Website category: book
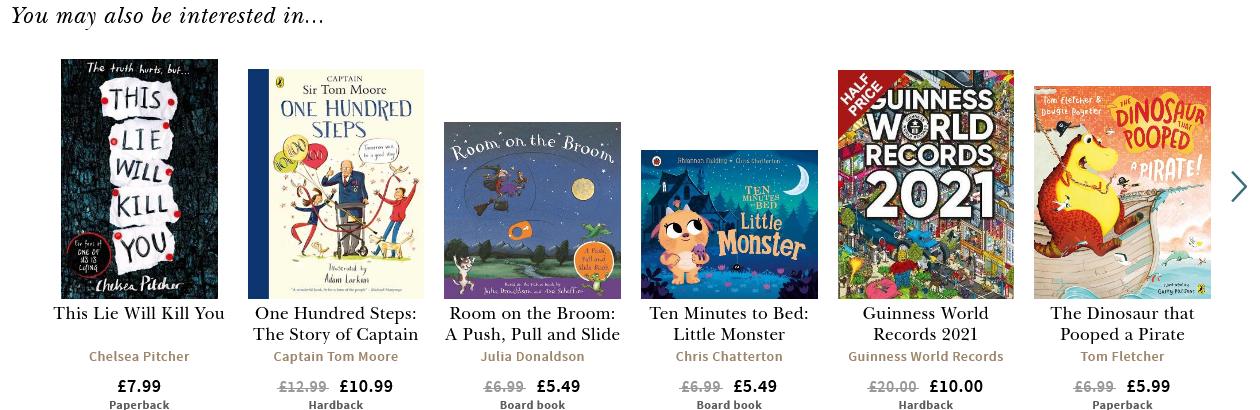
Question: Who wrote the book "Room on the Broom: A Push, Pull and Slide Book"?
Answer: Julia Donaldson

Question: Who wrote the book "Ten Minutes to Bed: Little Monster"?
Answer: Chris Chatterton

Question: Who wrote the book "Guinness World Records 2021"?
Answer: Guinness World Records

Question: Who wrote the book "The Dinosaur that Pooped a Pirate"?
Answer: Tom Fletcher

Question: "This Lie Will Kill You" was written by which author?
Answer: Chelsea Pitcher

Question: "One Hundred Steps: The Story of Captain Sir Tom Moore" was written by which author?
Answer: Captain Tom Moore

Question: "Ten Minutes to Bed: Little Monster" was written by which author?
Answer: Chris Chatterton

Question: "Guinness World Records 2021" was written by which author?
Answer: Guinness World Records

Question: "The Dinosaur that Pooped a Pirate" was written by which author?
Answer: Tom Fletcher

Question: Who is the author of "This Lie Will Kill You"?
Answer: Chelsea Pitcher

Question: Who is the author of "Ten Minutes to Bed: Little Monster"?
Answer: Chris Chatterton

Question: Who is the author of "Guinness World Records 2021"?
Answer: Guinness World Records

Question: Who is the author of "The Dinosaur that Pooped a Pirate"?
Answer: Tom Fletcher

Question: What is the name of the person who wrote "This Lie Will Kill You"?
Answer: Chelsea Pitcher

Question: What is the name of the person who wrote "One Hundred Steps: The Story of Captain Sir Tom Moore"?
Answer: Captain Tom Moore

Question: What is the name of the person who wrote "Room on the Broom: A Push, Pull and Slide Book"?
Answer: Julia Donaldson

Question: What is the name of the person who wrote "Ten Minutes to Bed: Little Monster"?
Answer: Chris Chatterton

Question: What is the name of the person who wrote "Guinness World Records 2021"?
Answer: Guinness World Records

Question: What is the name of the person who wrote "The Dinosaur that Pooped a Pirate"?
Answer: Tom Fletcher

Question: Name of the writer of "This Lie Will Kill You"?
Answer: Chelsea Pitcher

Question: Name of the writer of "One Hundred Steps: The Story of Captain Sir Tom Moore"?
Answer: Captain Tom Moore

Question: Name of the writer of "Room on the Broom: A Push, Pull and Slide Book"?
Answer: Julia Donaldson

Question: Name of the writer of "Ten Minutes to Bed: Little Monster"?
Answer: Chris Chatterton

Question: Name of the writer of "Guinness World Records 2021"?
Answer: Guinness World Records

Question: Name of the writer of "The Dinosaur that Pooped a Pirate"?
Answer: Tom Fletcher

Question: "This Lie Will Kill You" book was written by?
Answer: Chelsea Pitcher

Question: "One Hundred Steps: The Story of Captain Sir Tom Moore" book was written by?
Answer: Captain Tom Moore

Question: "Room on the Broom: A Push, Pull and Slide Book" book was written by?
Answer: Julia Donaldson

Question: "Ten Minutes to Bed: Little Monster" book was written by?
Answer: Chris Chatterton

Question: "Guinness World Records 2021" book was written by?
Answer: Guinness World Records

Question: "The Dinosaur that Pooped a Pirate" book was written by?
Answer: Tom Fletcher

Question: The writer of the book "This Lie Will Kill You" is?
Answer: Chelsea Pitcher

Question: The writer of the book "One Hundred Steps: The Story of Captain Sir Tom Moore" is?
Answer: Captain Tom Moore

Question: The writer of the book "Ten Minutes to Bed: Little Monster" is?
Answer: Chris Chatterton

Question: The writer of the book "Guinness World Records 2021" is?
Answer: Guinness World Records

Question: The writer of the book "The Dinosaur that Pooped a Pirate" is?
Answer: Tom Fletcher

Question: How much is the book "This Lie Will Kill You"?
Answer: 7.99

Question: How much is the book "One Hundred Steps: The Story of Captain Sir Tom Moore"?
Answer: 10.99

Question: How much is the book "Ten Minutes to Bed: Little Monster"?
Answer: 5.49

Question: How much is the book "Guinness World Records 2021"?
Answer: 10.00

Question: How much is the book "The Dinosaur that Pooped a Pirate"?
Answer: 5.99

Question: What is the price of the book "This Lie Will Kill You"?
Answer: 7.99

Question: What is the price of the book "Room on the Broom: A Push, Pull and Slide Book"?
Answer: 5.49

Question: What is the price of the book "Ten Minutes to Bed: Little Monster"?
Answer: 5.49

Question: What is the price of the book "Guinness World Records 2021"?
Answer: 10.00

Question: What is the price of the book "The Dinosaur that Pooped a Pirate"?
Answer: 5.99

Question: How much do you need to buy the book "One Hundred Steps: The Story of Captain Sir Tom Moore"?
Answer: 10.99

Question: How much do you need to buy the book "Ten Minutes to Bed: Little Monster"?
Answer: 5.49

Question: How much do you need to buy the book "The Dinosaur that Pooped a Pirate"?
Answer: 5.99

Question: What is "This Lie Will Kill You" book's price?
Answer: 7.99

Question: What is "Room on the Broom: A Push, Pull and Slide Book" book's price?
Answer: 5.49

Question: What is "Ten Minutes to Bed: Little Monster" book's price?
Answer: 5.49

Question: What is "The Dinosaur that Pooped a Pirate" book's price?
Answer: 5.99

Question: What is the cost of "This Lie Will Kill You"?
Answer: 7.99

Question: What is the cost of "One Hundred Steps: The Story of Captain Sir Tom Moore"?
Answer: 10.99

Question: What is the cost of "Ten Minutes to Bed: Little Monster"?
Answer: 5.49

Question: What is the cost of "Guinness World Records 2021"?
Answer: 10.00

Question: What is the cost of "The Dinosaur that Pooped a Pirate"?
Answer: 5.99

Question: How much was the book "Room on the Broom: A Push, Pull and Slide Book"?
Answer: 5.49

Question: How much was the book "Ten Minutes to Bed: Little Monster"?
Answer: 5.49

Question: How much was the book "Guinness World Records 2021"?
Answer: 10.00

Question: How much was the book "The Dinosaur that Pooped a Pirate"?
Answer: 5.99

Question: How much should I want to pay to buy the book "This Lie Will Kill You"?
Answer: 7.99

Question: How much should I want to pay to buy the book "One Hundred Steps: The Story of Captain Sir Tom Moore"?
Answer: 10.99